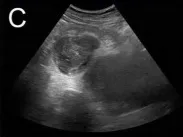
Ultrasound and contrast-enhanced computed tomography (CT) images of myxoid liposarcoma (MLS) of the left kidney invading the pancreas. (C,D) Additionally, a cystic solid mass measuring approximately 4.8 cm x 4.4 cm was identified in the posterior part of the pancreas, immediately adjacent to the superior pole of the left kidney. CDFI indicated the presence of grade I blood flow signal within the mass.
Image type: radiology (ultrasound)